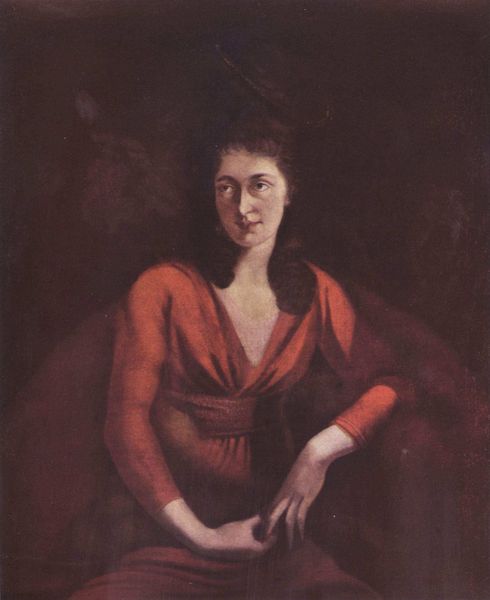
Titel: Porträt der Magdalena Hess aus Zürich
Künstler: Johann Heinrich Füssli
Standort: Weimar
Institution: Staatliche Kunstsammlungen
Schlagwörter: dunkel, gemälde, hand, haut, schatten, weiß, sitzen, ausschnitt, braun, brust, decolte, ellbogen, finger, frau, frisur, geste, haar, hintergrund, hut, kleid, licht, mund, nase, ohrring, schwarz, stuhl, blick, dame, gürtel, rot, schleife, jung, wand, arm, arme, augen, band, barock, blass, falten, gesicht, mensch, ärmel, bildnis, hals, hände, portrait, porträt, öl, ferne, auge, haare, lange haare, realismus, sessel, sitzend, stoff, klassizismus, ohrringe, dekolletee, dekoltee, frontal, kinn, lippe, lippen, locke, locken, rosa, pony, ton, schärpe, lächeln, taille, wangen, wellen, sofa, düster, lehne, sitz, haltung, warm, schattierung, schattierungen, violett, monochrom, duktus, falte, polster, spitz, brauen, pupillen, dunkelrot, faltenwurf, nachdenklich, verträumt, braune haare, brun, femme, dekolleté, spielend, verführung, halbprofil, eintönig, manierismus, rotbraun, aufgestützt, tonig, viertelprofil, rötlich, lichtquelle, licht schatten, empire, sünde, el greco, decoltee, sitzportrait, sitzporträt, tailliert, dekolte, nett, gelängt, manieriert, rotes kleid, füssli, zusammen, hellrot, basedow, v-ausschnitt, dunkelö, zinober, lächelt, verlegen, stiff, hüftstück, mädhcen, munde, braunes haar, mondäne, müstisch, grtel, nach oben blickend